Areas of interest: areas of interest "Guangzhou Christian Cemetery (Yanling Road)"
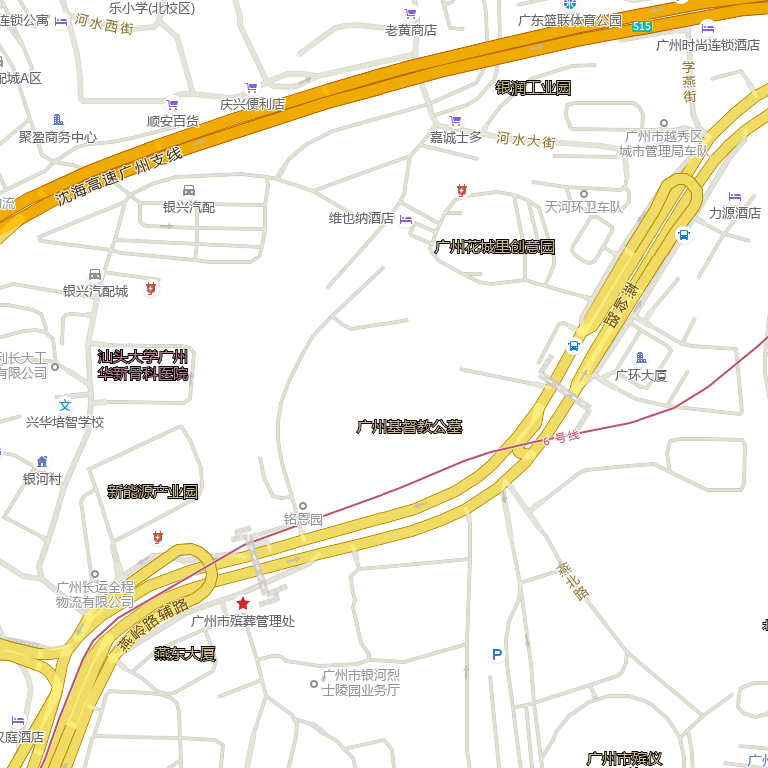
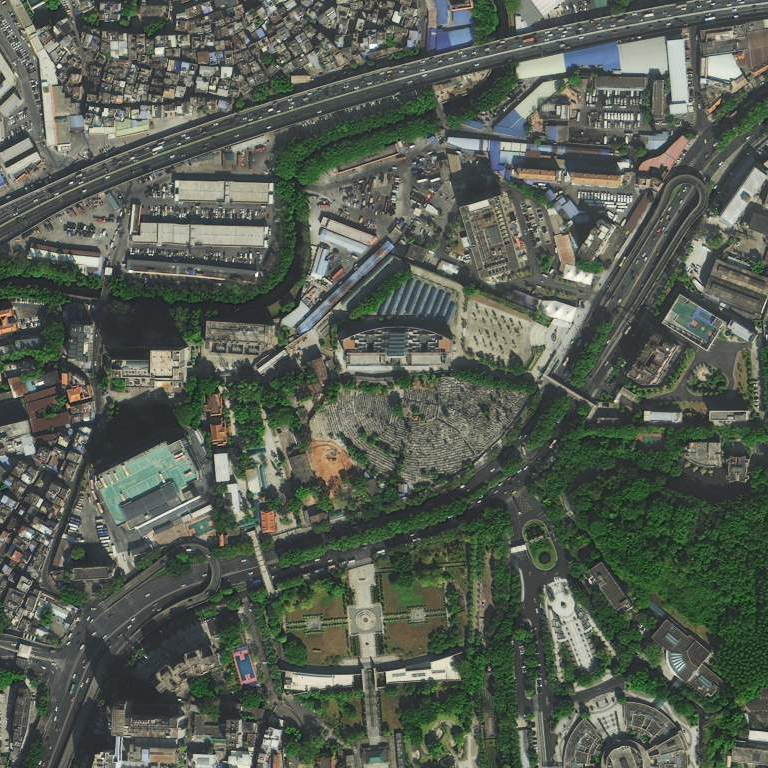